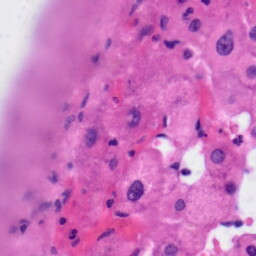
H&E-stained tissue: Liver